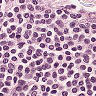
Metastatic tissue present: no